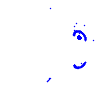
Particle: electron